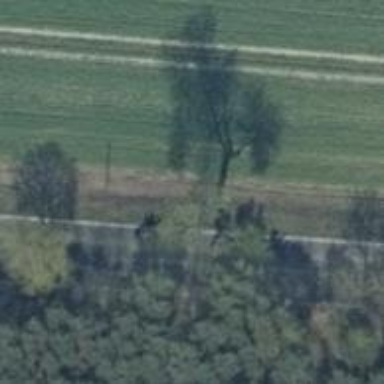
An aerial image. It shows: Deciduous tree with broadleaved leaves.